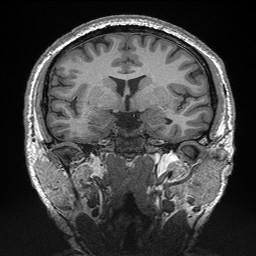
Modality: T1w
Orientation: sagittal
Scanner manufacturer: siemens
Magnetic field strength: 3 T
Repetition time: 2.3 s
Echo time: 0.00298 s